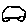
Label: car